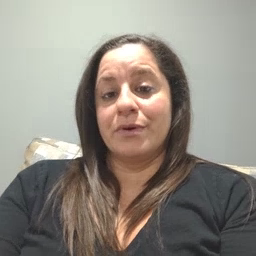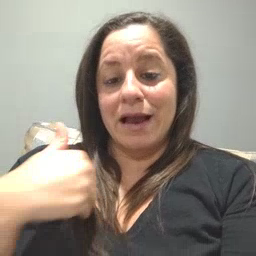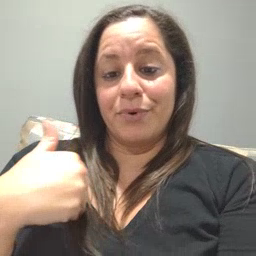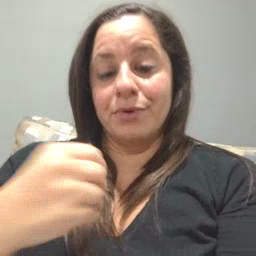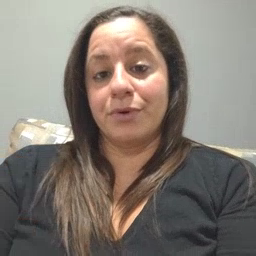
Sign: animal